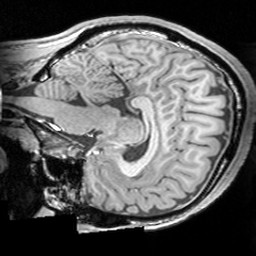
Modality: T1w
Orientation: sagittal
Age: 26
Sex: male
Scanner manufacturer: siemens
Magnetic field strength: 3 T
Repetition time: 1.63 s
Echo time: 0.00311 s